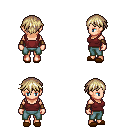
a pixel art fantasy rpg character, female body template, human, light skin, maroon pirate shirt, teal pants, white blonde short bangs hairstyle, cloth bracers, brown slippers, four views (front, back, left, right), 2x2 character sprite sheet, small pixel art, hard edges, no anti-aliasing